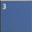
Piece: xx